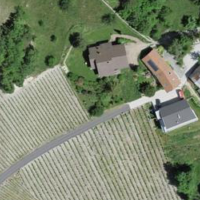
EUNIS habitat code: 52
Species observed at this site:
Prunella vulgaris
Erodium cicutarium
Vinca major